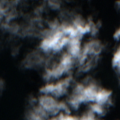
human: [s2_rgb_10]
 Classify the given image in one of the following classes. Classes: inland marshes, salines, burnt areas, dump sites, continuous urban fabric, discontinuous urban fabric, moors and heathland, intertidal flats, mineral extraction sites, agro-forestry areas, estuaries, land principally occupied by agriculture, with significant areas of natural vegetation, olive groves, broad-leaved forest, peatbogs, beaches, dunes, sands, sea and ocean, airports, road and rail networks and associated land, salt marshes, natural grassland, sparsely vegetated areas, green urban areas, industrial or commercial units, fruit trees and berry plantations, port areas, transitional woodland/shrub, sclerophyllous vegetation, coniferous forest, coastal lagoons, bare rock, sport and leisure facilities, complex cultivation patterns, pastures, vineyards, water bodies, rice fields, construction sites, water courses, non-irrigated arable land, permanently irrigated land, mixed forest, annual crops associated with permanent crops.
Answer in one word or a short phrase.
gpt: sea and ocean